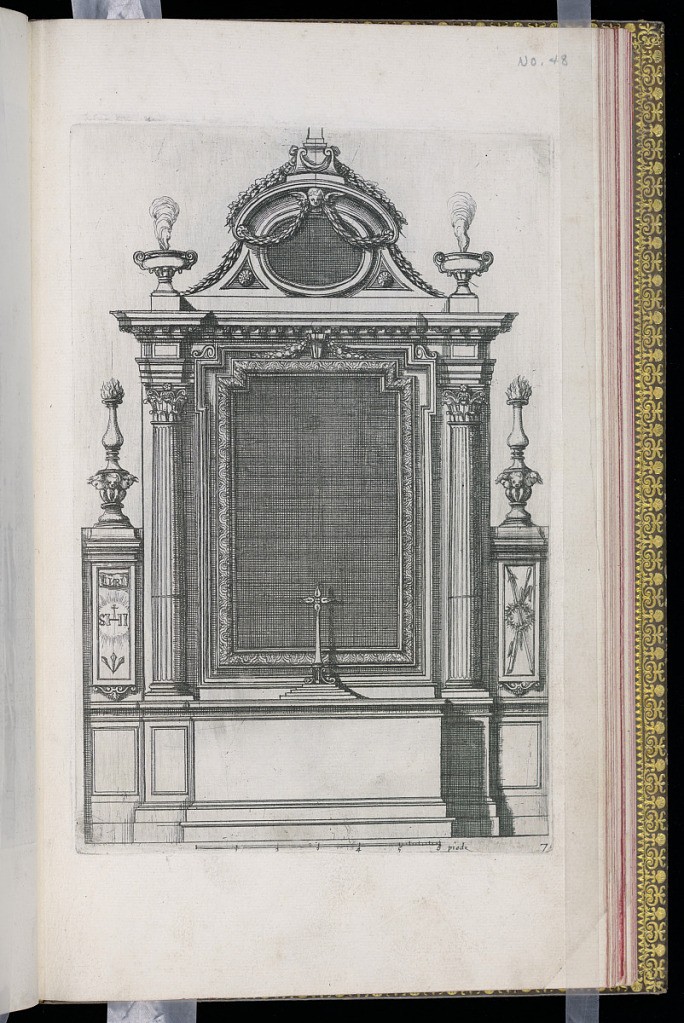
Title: Altar Design
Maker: D. Antoine Pierretz, French, active 1647
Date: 1647-55
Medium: Etching on laid paper
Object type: Print
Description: Design for an ecclesiastical (church) altar decorated with classical motifs featuring fluted pilasters, a molded frame, trophies, incense burning finials, a cross, cartouche, and festoons of leaves. A scale below. The plate is numbered.